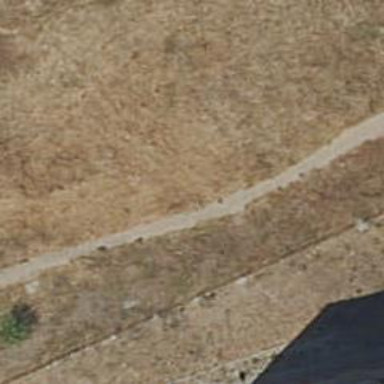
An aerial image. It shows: Dirt path.